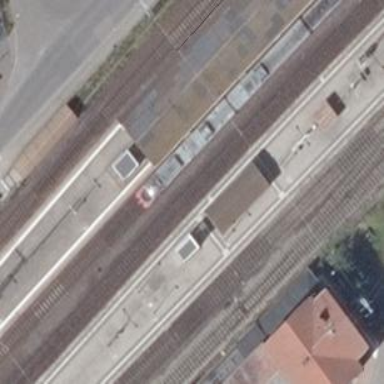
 also serving as public transport station."